Interaction volume radius: 10 \u00c5
Interaction volume height: 15 \u00c5
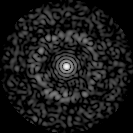
Disorder parameter: 0.8248